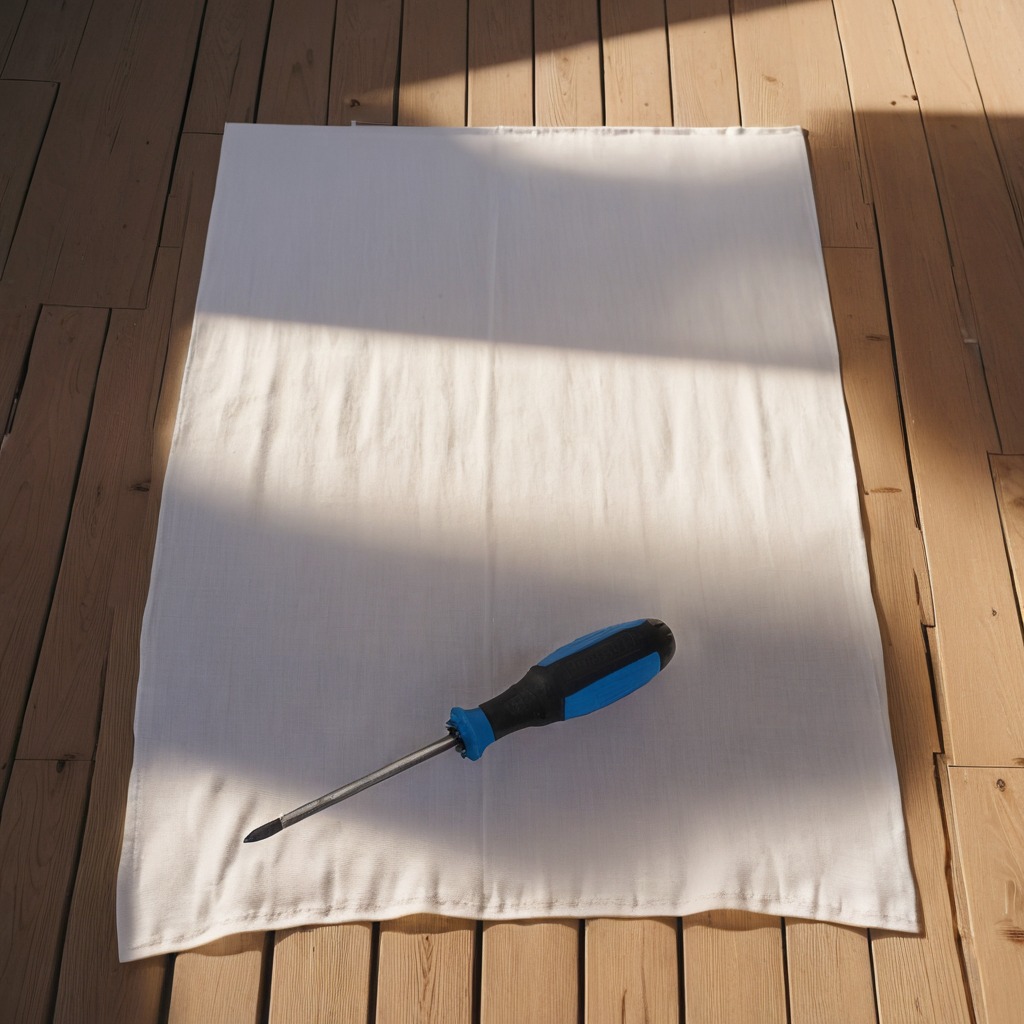
A screwdriver lies on the wooden table in an outdoor workshop during daytime bright natural light soft shadows worn but beneath the cloth.